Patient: sex F, age 66
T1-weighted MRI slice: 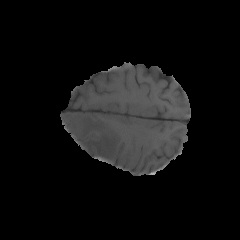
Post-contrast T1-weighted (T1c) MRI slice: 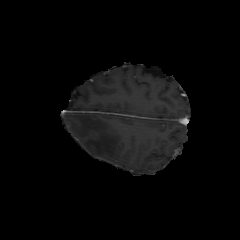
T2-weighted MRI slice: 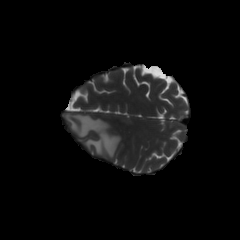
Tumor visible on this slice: yes
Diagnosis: Glioblastoma, IDH-wildtype
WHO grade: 4